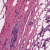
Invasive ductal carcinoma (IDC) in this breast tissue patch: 1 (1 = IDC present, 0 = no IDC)